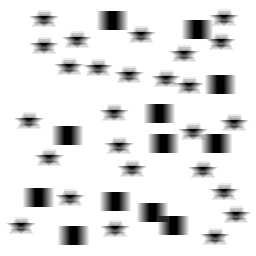
Squares: 12
Triangles: 0
Stars: 26
Total shapes: 38